Interaction volume radius: 10 \u00c5
Interaction volume height: 10 \u00c5
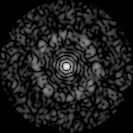
Disorder parameter: 0.8413